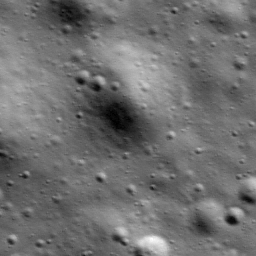
Host type: hard_negative
Lunar coordinates: latitude -58.909, longitude 22.655